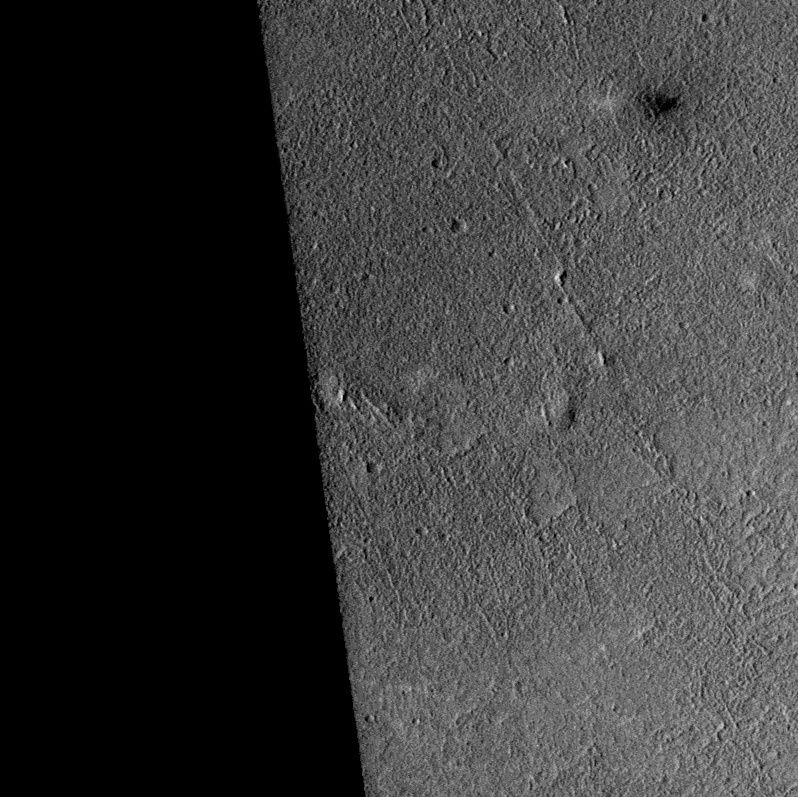
Label: dustdevil